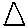
Label: triangle